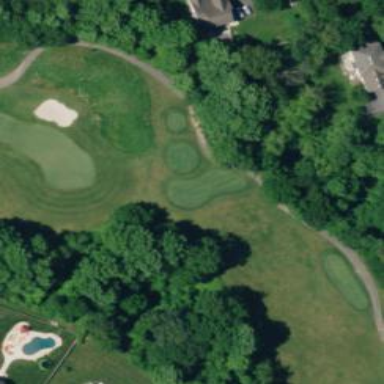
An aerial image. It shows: Golf cartpath that is also road path.